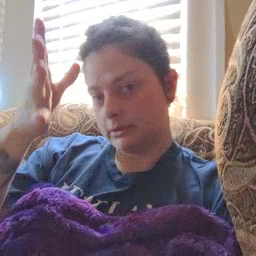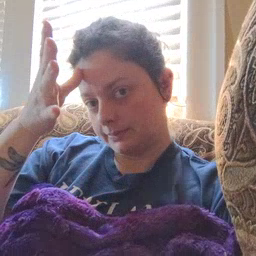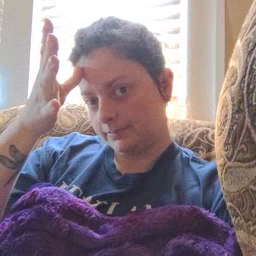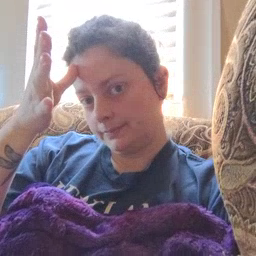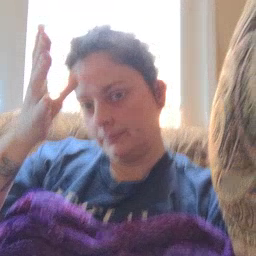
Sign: dad